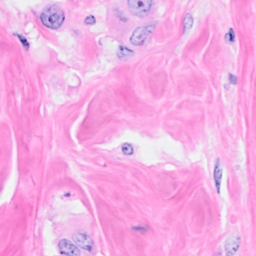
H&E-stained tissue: Breast